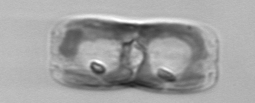
Label: pennate_morphotype1